Field crop: maize
Growth stage: 2
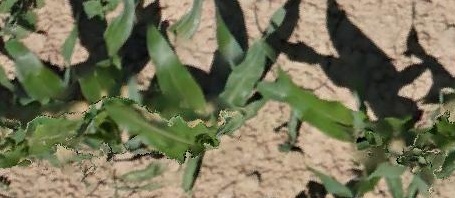
Species: maize